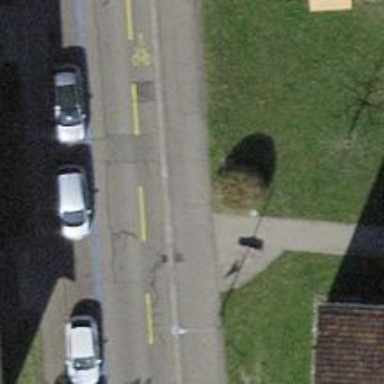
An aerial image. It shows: Residential road with asphalt surface. There is cycle lane on the left and asphalt sidewalks on both sides.